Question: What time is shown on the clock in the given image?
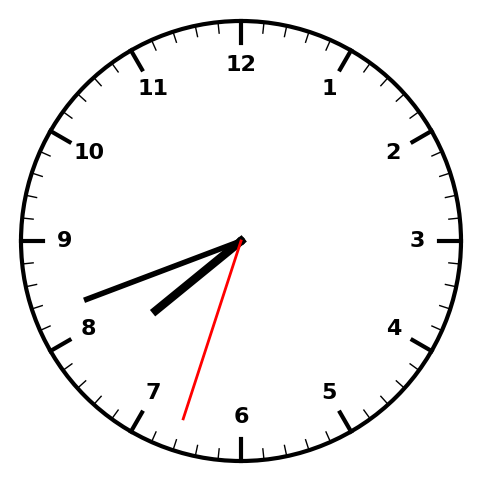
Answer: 07:41:33